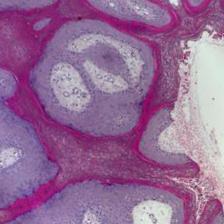
Diagnosis: OSCC